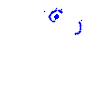
Particle: electron